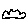
Label: cloud